Field crop: tomato
Growth stage: 2
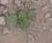
Species: solanum